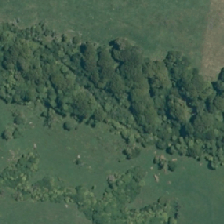
Land cover: indigenous_forest